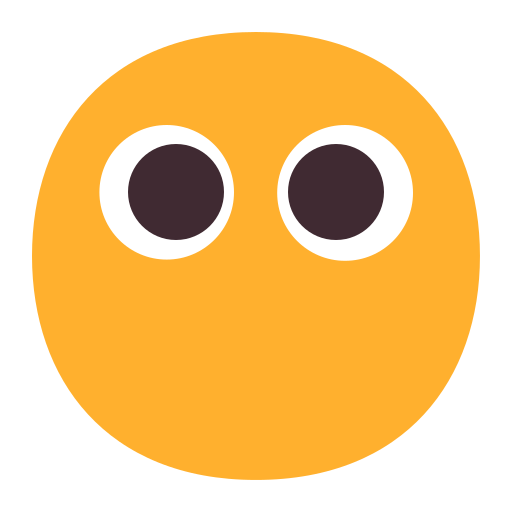
face without mouth flat